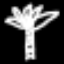
Label: palm tree